Question: I ran a sql query in an effort to update a column for a specific user who listed bunch of products that were set to expire.
When I look at the phpmyadmin db, all of the products had 'end_time' filled with zeros thanks to my wrong sql query shown below.
'''
UPDATE my_listing SET end_time='NULL' WHERE user_id='3'
'''
What I needed was to check the "Null" checkbox in 'end_time', to ensure unlimited duration, the zeros did the opposite and made all products 'expired'.
How do I set the "Null" checkbox checked without going manually and doing it by hand?
Thanks much!

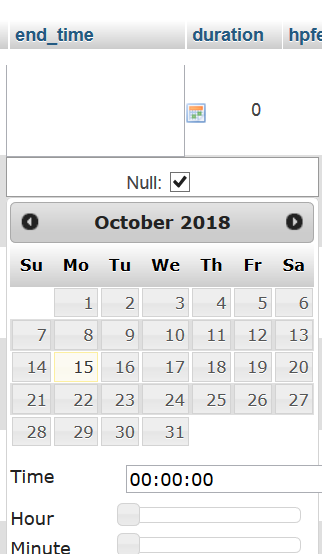
Answer: The checkbox of phpmyadmin has no effect on the column value, but only sets if it can be set to NULL. Therefore after having checked it you should simply run again the query like that:
UPDATE my_listing SET end_time=NULL WHERE user_id='3'
without the ' ' around NULL.